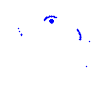
Particle: electron